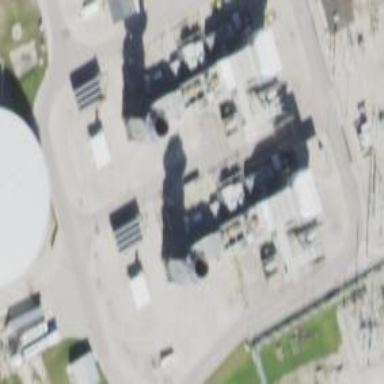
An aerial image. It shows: Gas turbine power generator.